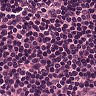
Metastatic tissue present: no